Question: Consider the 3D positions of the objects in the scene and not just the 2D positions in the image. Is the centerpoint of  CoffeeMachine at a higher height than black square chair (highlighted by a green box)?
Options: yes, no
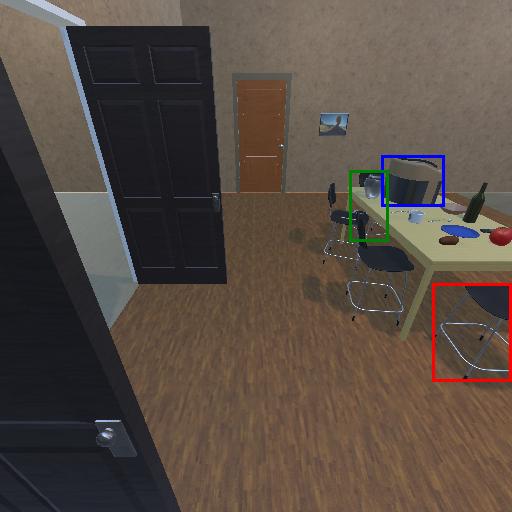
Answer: yes